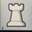
Piece: wR